Field crop: maize
Growth stage: 2
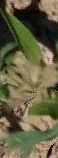
Species: maize